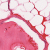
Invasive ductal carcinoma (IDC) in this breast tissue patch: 0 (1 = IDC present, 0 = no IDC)